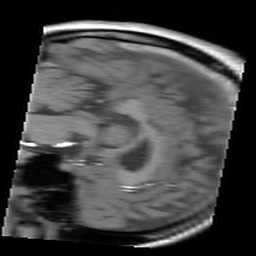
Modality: FLASH
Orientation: sagittal
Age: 32
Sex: female
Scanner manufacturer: siemens
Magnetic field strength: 3 T
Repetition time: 0.245 s
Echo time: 0.0026 s